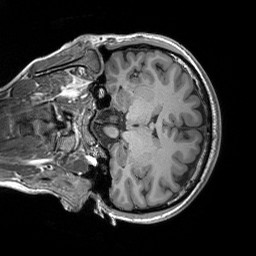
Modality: T1w
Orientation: coronal
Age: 23